Field crop: maize
Growth stage: 2
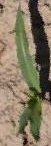
Species: maize